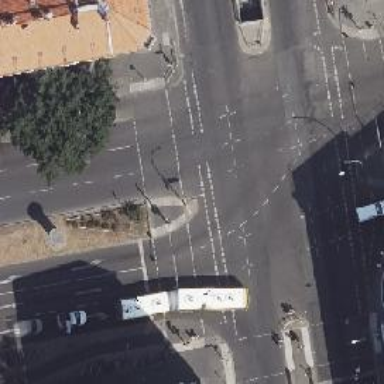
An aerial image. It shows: Footway crossing with traffic signals and island in the middle.